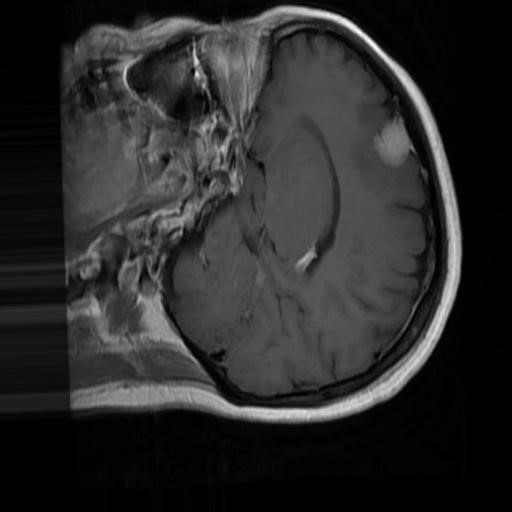
Label: brain_menin